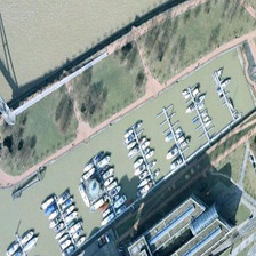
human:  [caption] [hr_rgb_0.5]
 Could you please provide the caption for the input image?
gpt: At the port we can see several ships berthing side by side.

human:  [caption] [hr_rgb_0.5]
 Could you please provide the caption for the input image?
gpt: We can see a boat moored in the harbor.

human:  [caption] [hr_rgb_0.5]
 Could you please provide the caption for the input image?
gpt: in the harbour we can see some boats moored side by side.

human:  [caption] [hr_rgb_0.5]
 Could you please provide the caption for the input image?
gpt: dozens of boats stop inside this port next to lawns and a building .

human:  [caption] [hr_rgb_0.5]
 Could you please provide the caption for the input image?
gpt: We can see the boats side by side.